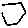
Label: hexagon